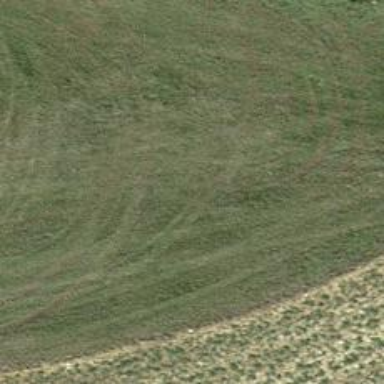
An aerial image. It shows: Brown bench in the vicinity.